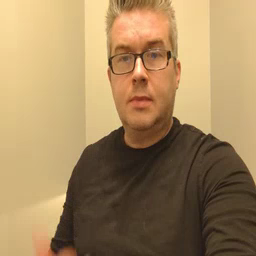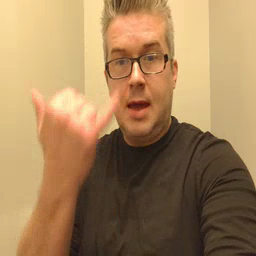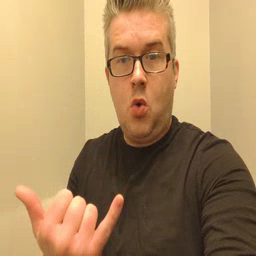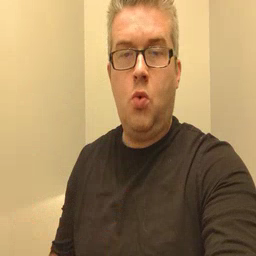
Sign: now